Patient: sex M, age 46
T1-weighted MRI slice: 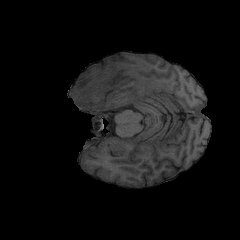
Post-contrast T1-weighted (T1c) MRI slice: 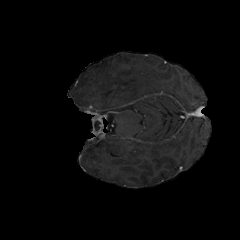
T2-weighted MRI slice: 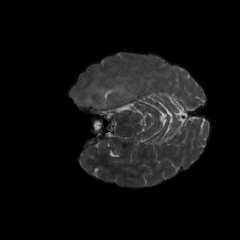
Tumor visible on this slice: yes
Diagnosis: Glioblastoma, IDH-wildtype
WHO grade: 4